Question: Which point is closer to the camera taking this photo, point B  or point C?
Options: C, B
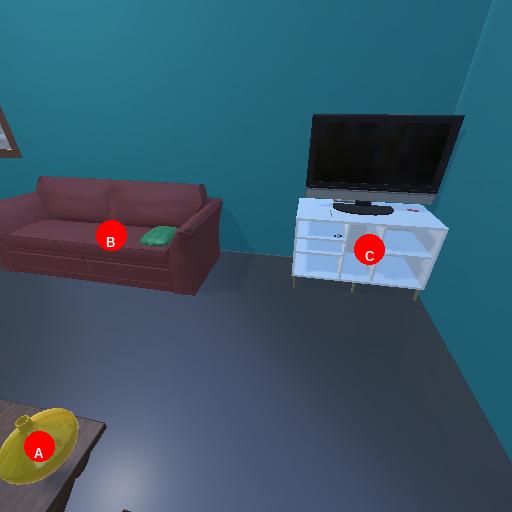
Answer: C